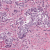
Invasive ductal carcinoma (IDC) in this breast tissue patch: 1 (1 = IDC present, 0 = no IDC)